Field crop: maize
Growth stage: 2
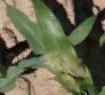
Species: maize